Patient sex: M
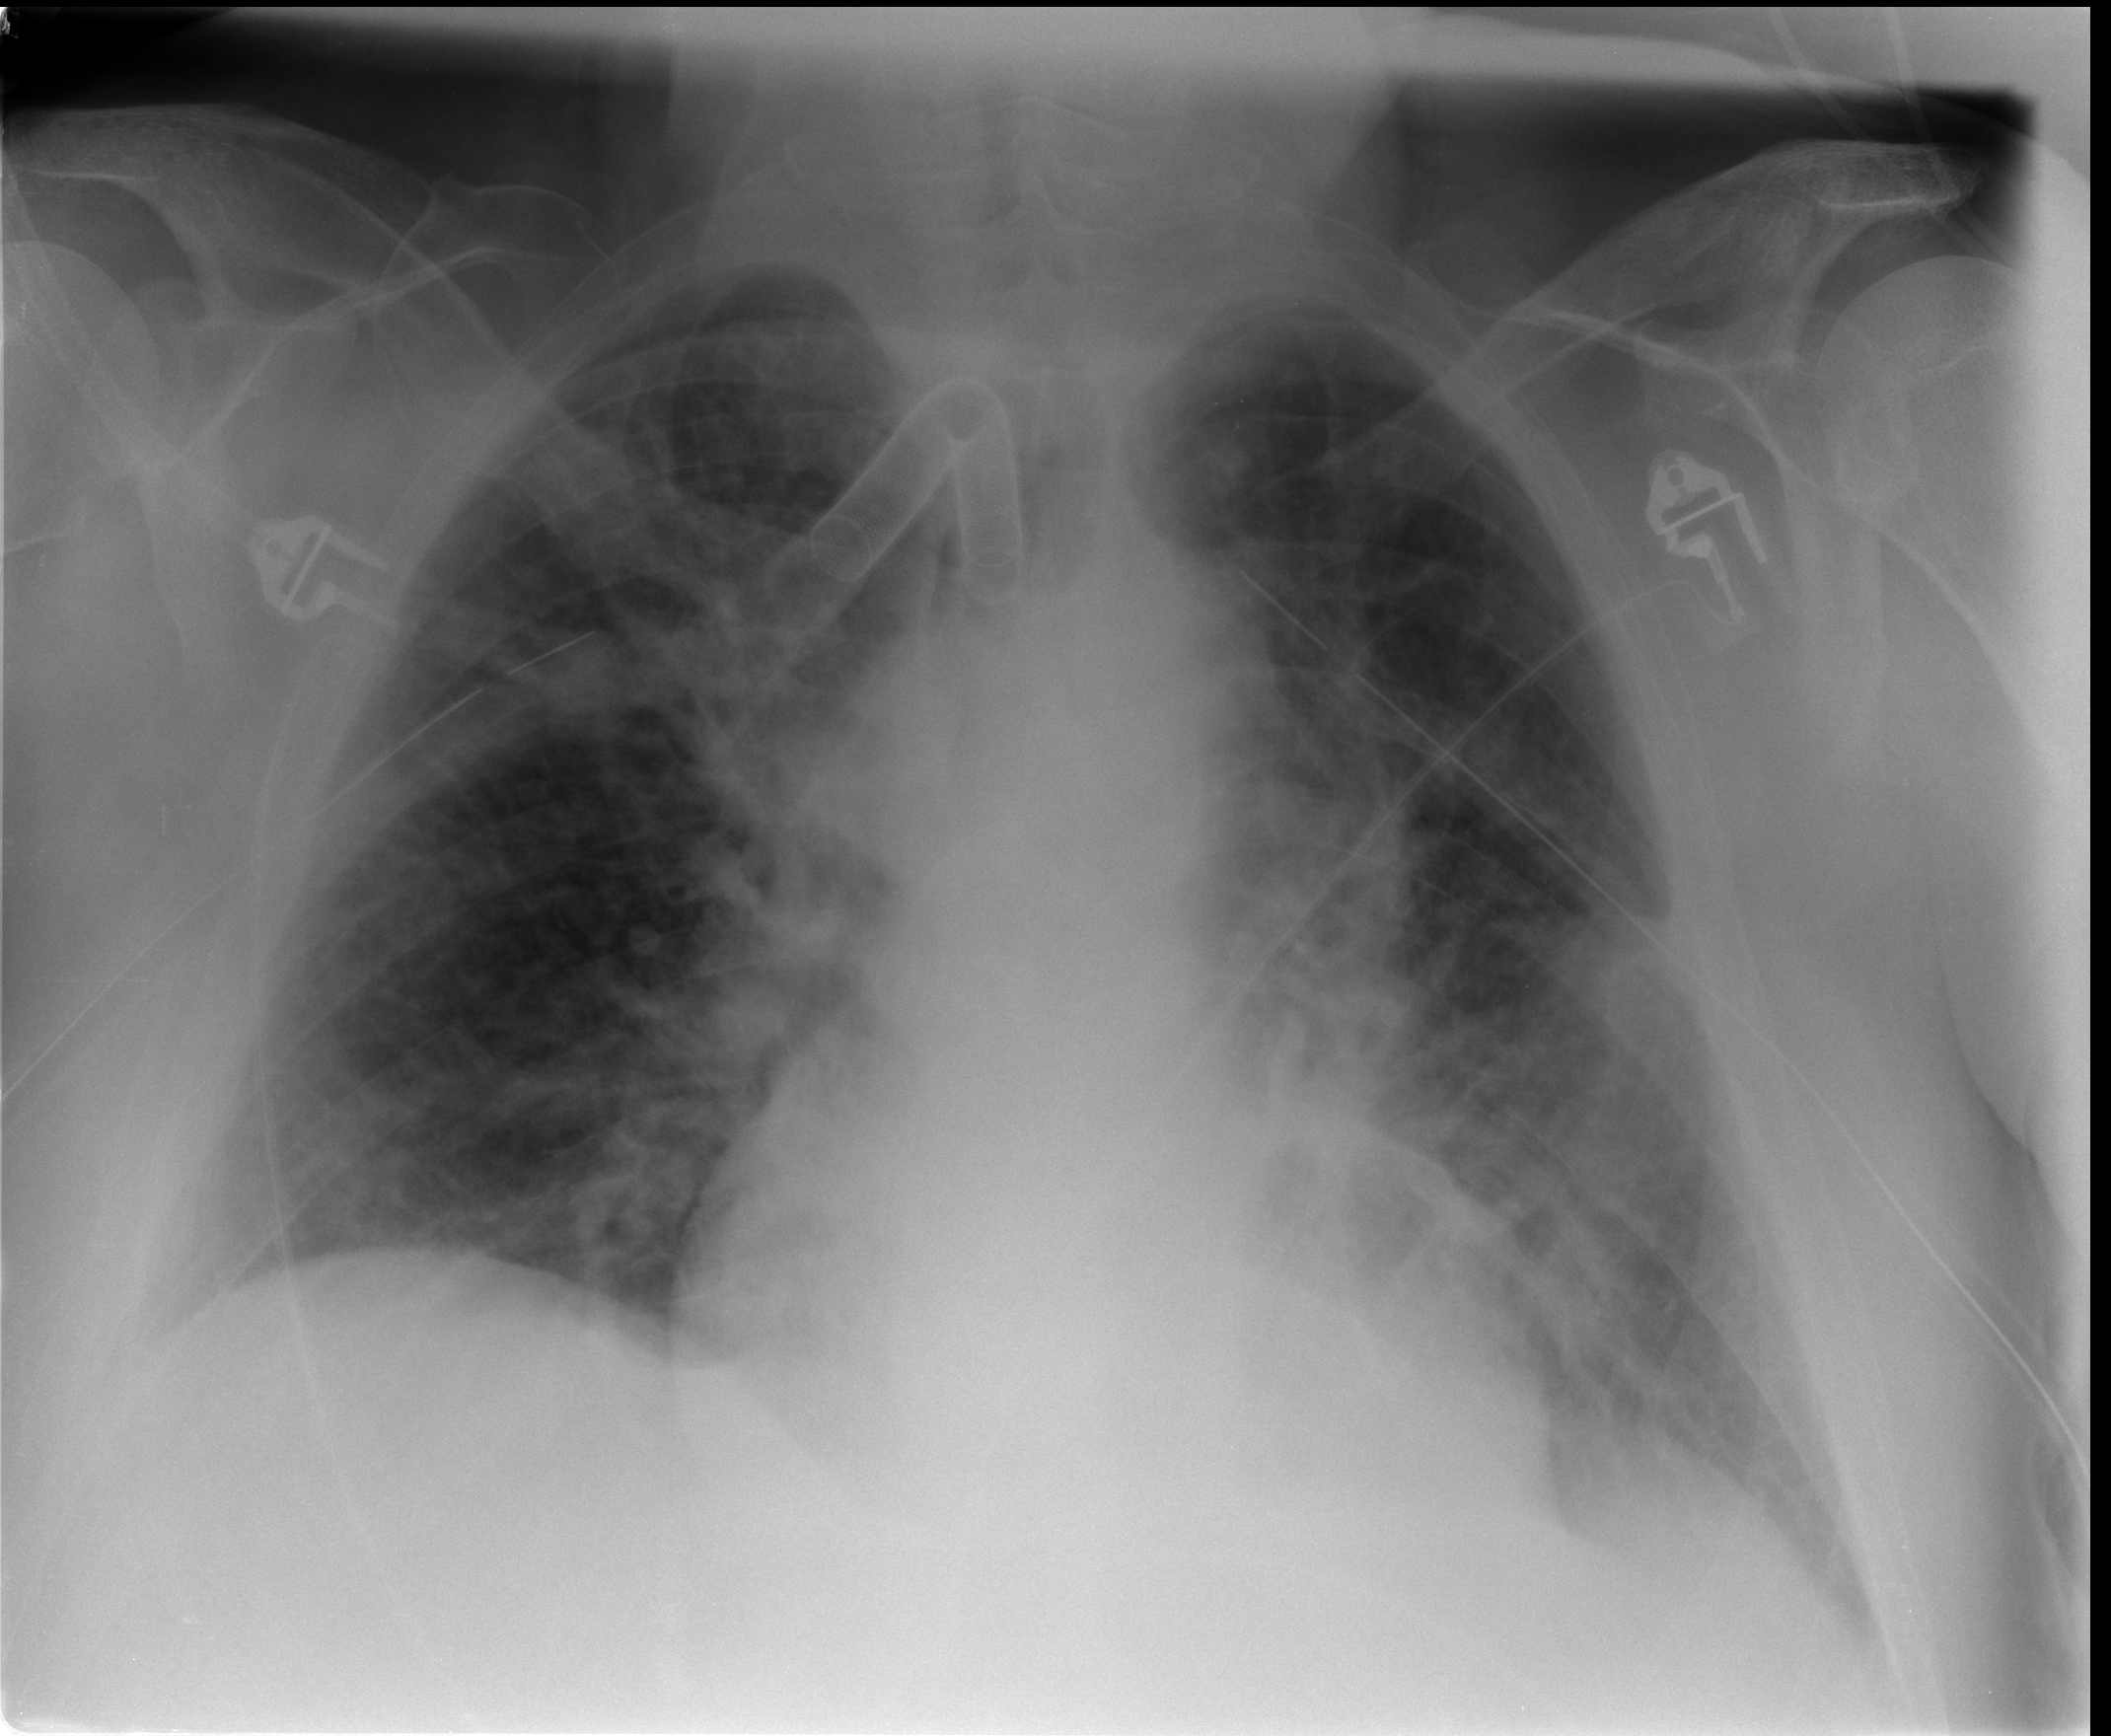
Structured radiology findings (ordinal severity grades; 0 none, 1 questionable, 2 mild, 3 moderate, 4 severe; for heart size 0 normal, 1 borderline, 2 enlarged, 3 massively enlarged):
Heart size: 0
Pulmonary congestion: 2
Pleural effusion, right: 0
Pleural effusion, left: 1
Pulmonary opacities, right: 0
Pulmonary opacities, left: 2
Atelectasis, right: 2
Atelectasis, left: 2